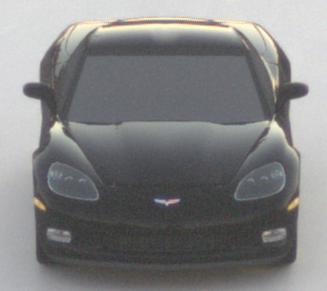
Make: Chevrolet
Model: Corvette Coupé
Detailed model: Corvette (C6) Coupé
Model produced from: 2005/02
Model produced until: 2008/03
Doors: 3
Color: black
Road condition: dry road
Daytime: sunrise or sunset
Contrast: low contrast